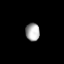
Tissue: lung
Cell type: Epithelial cells
Senescence score: 0.2344
Nuclear area (px): 247
Mean DAPI intensity: 169.996